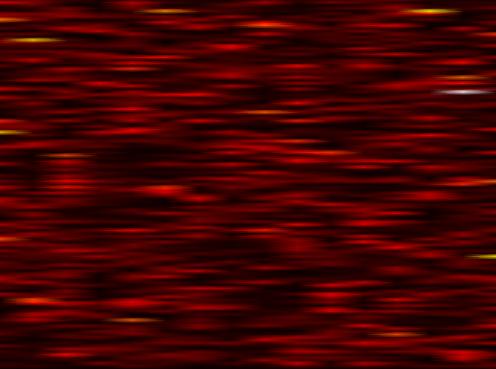
Label: WOLA